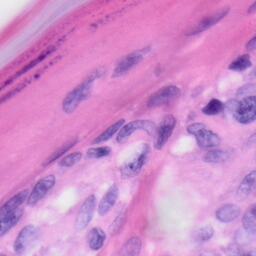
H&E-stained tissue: Skin